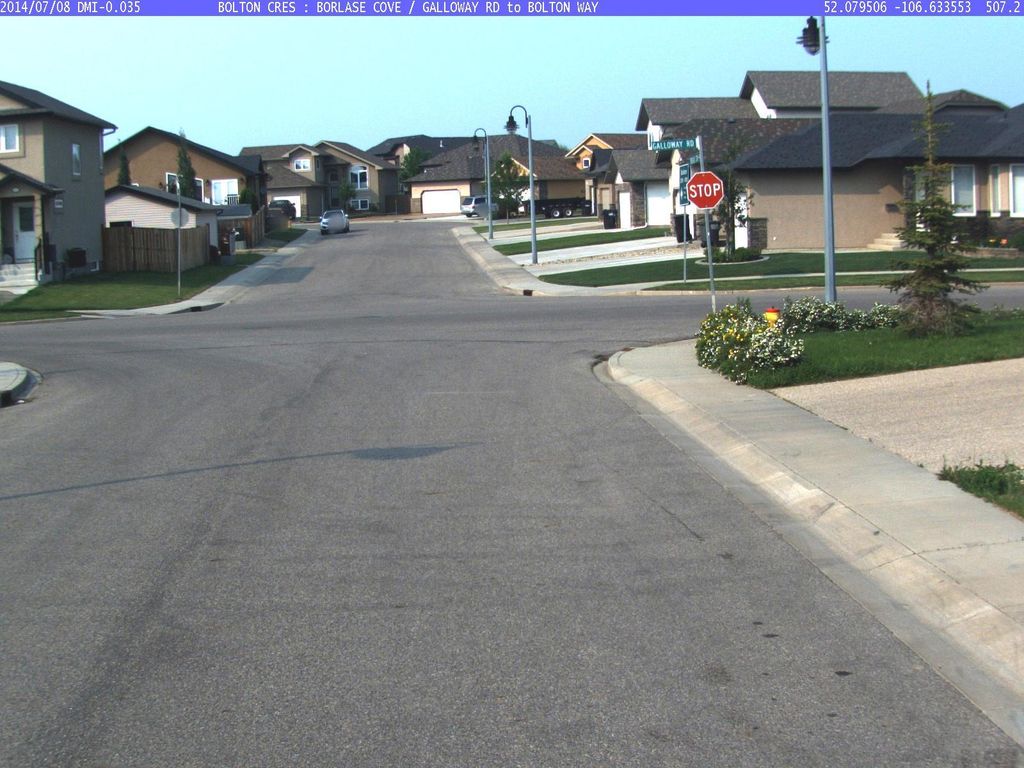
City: saskatoon